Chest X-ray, PA view. Patient: 28 years old, sex M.
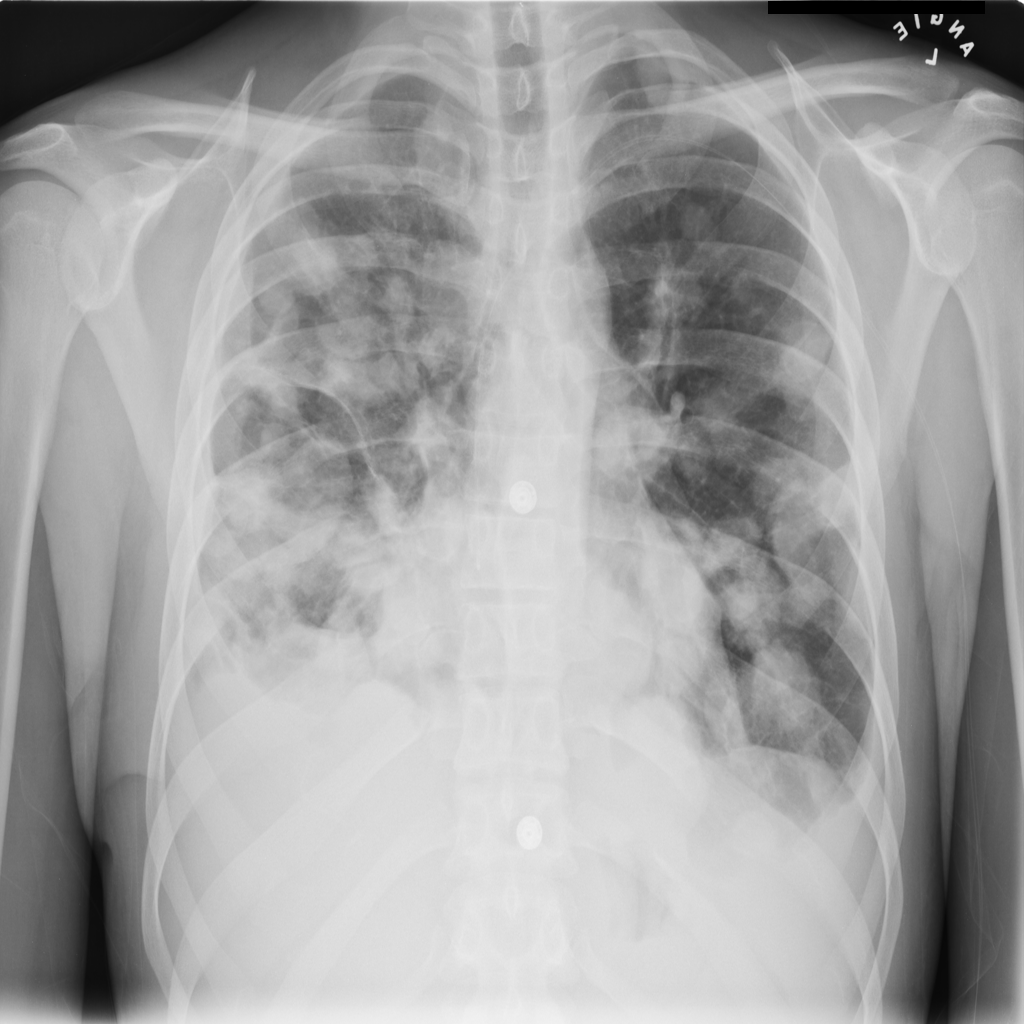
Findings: No Finding